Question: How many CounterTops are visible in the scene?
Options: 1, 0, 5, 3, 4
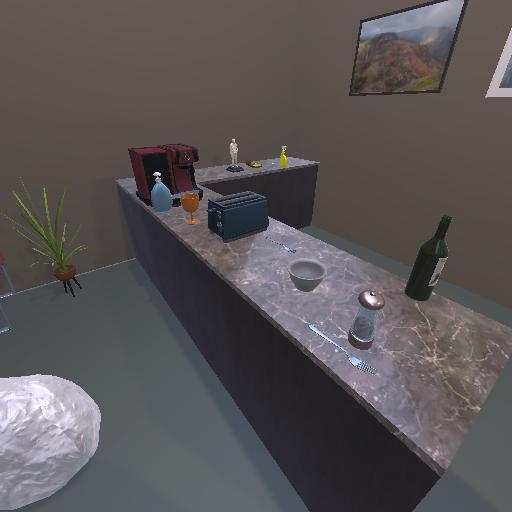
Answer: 1